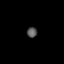
Tissue: lung
Cell type: Smooth muscle cells
Senescence score: 0.6672
Nuclear area (px): 101
Mean DAPI intensity: 88.446